Field crop: maize
Growth stage: 1
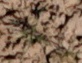
Species: lolium